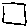
Label: square